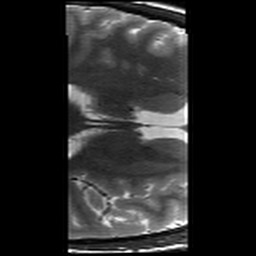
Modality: T2w
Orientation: axial
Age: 20
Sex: female
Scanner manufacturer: siemens
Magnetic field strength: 3 T
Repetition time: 8.02 s
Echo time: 0.08 s